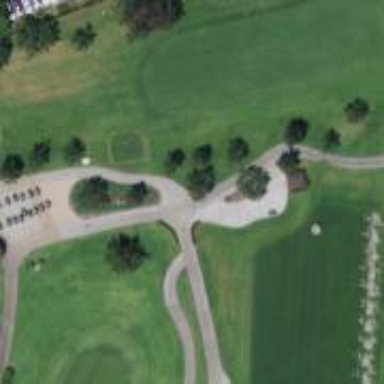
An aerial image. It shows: Service road used as golf cart path.